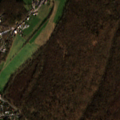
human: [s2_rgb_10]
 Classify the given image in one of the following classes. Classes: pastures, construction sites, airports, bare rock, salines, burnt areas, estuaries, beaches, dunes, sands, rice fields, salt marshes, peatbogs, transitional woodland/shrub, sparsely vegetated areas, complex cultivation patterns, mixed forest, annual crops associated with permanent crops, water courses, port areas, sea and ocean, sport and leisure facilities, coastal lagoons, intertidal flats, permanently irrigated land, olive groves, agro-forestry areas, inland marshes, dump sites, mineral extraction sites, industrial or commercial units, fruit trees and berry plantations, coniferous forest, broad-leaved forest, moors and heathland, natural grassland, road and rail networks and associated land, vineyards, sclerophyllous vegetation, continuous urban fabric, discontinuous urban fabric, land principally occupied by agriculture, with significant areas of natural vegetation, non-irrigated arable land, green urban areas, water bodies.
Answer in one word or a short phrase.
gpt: discontinuous urban fabric, complex cultivation patterns, land principally occupied by agriculture, with significant areas of natural vegetation, broad-leaved forest